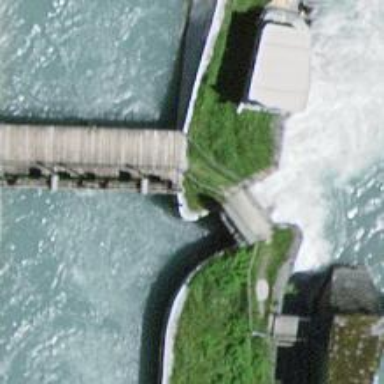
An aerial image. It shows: Weir along the waterway.